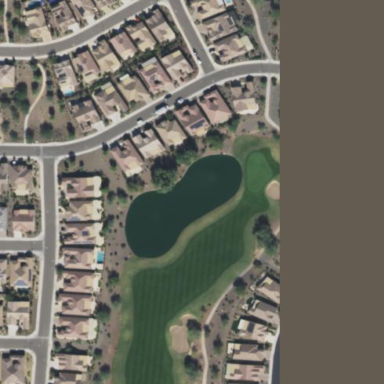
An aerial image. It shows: Water hazard in golf course. The hazard is natural water feature.